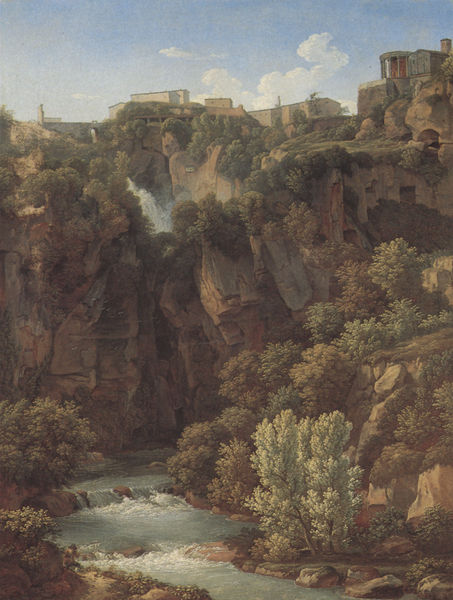
Titel: Die Cascatellen von Tivoli
Künstler: Johann Christian Reinhart
Standort: Schweinfurt
Institution: Sammlung Georg Schäfer
Schlagwörter: baum, berg, blau, blätter, felsen, gemälde, gestein, himmel, wasser, weiß, wolken, bäume, fluss, grün, landschaft, menschen, ocker, see, stadt, ufer, äste, braun, schwarz, säule, säulen, gebäude, haus, beige, malerei, architektur, stein, steine, öl, bach, häuser, hügel, natur, strauch, brücke, busch, büsche, gebüsch, sträucher, blatt, pflanzen, tal, wald, wasserfall, turm, gischt, wellen, italien, abhang, berge, fels, felswand, gebirge, klippen, dorf, geröll, schlucht, steil, idylle, romantik, strom, stromschnellen, ölgemälde, constable, flut, granit, menschenleer, klippe, ortschaft, penis, antike, burg, alpen, flussbett, wasserlauf, abgrund, stich, höhlen, ruinen, blat, gebirgsbach, bran, laubbäume, griechenland, tempel, fließen, kaskaden, hau, klamm, athen, braun grün, akropolis, tief, bewuchs, steinbruch, gebrige, bum, wasserfälle, schuamkronen, korsika, kaltstein, schnellen, sonnenhimmel, häuseer, strauc